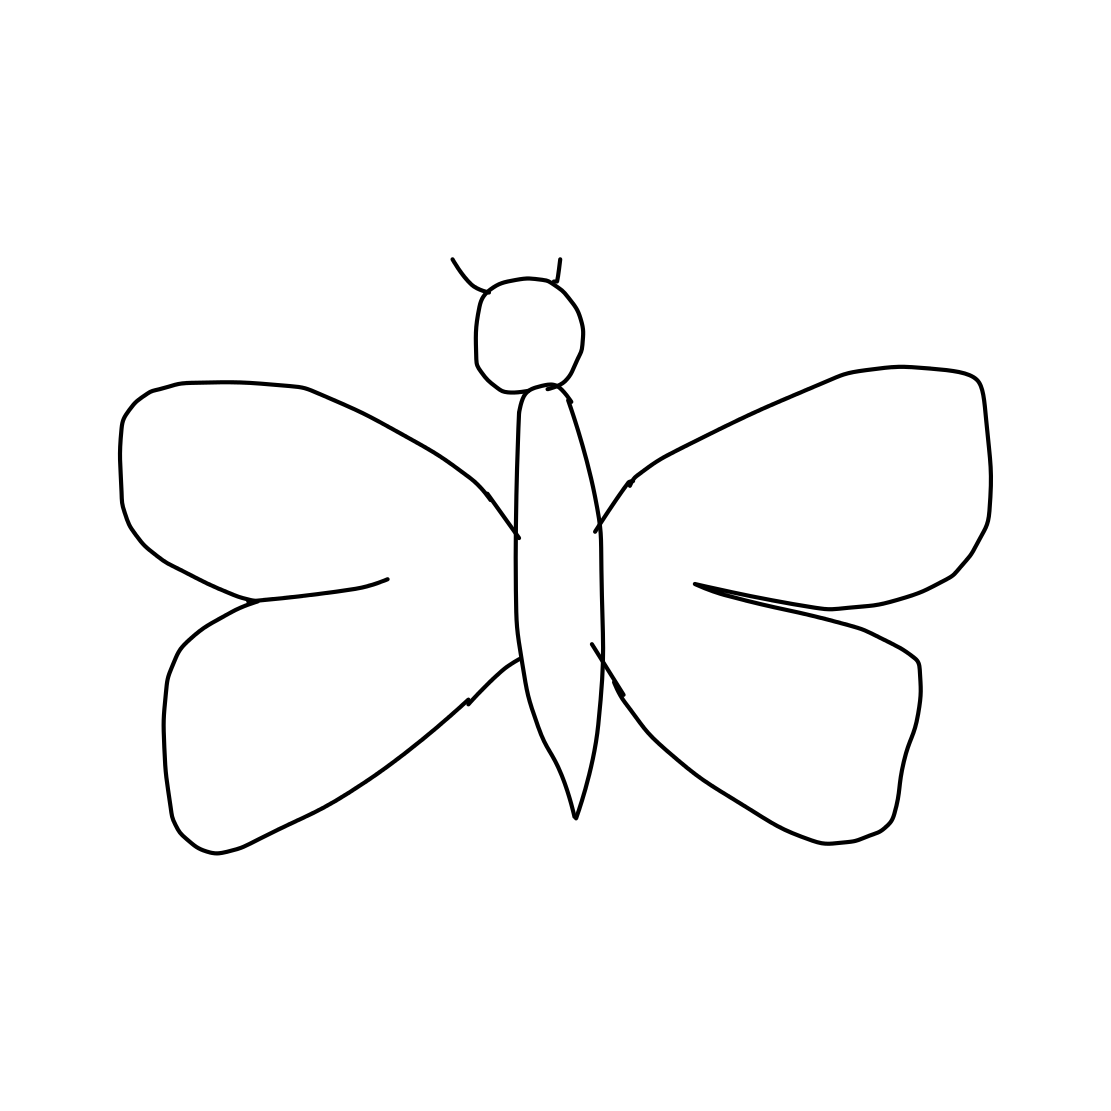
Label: butterfly